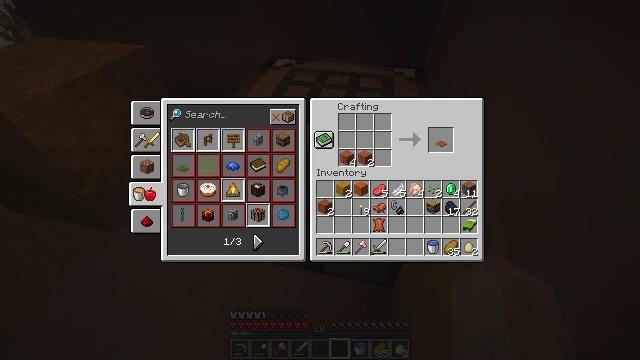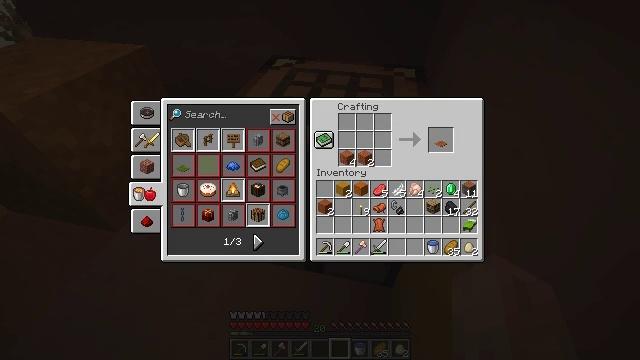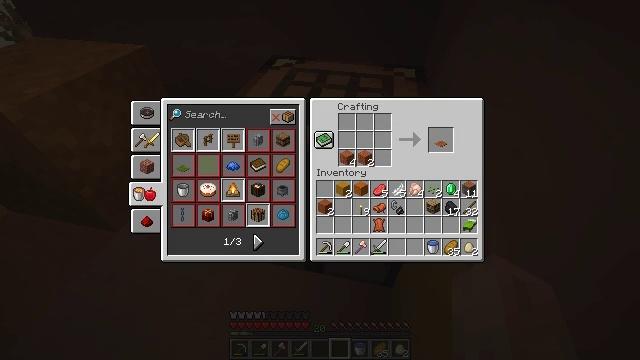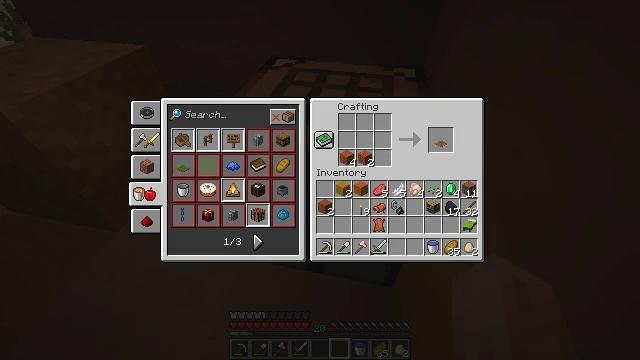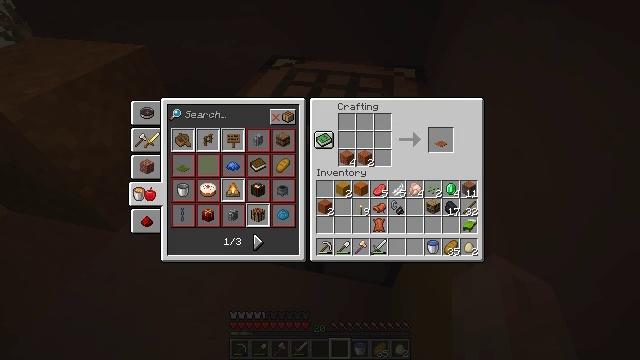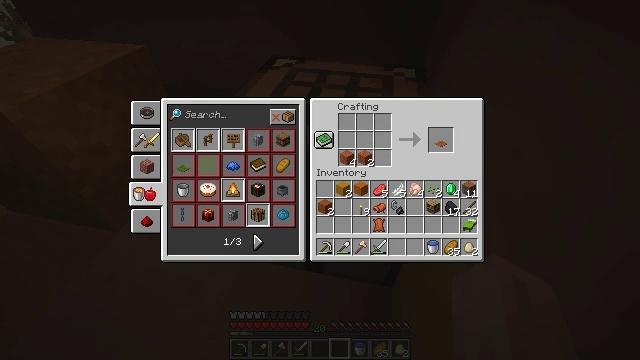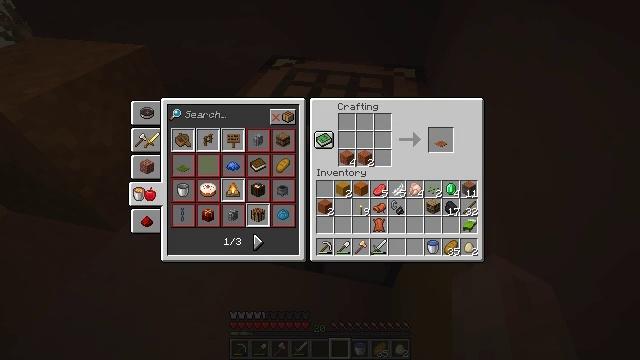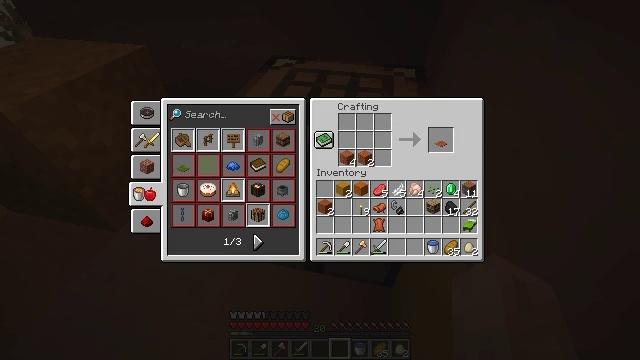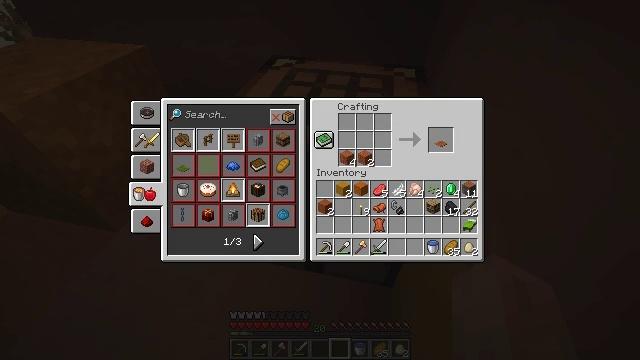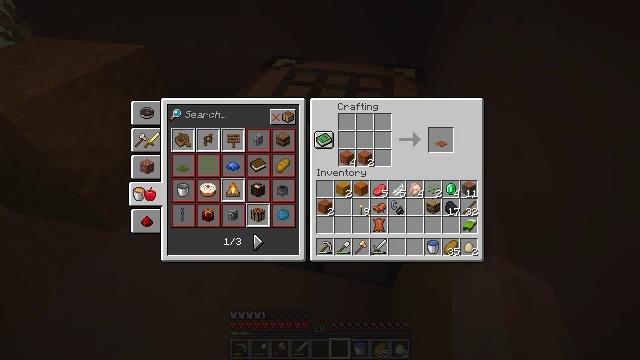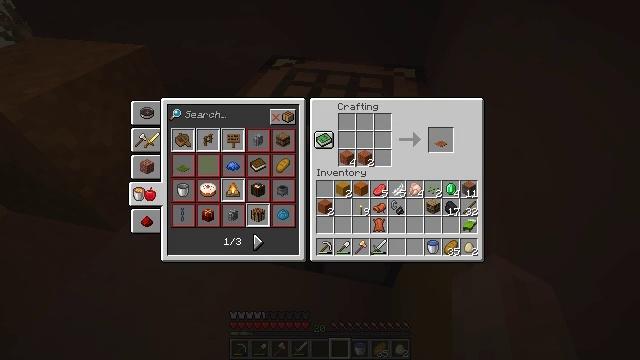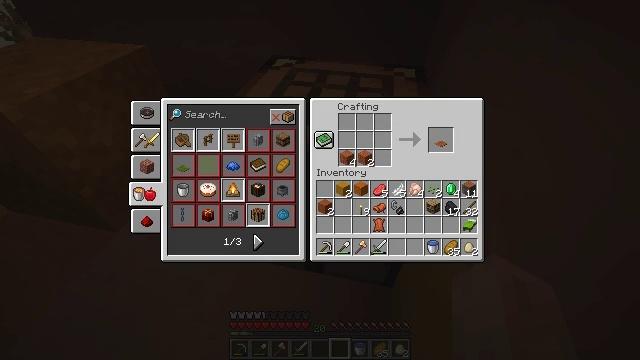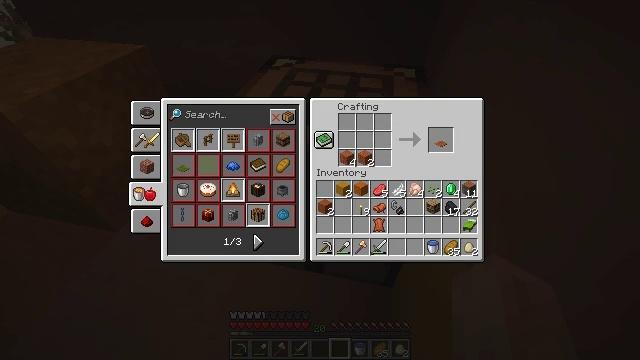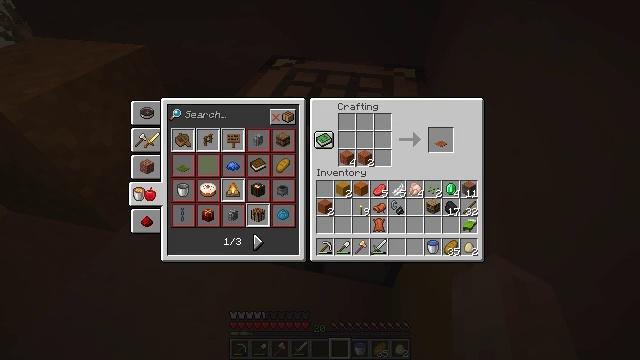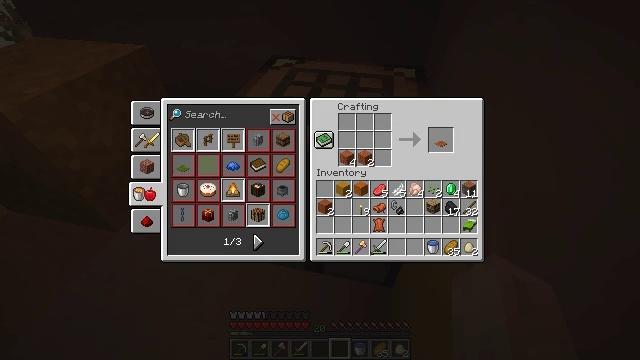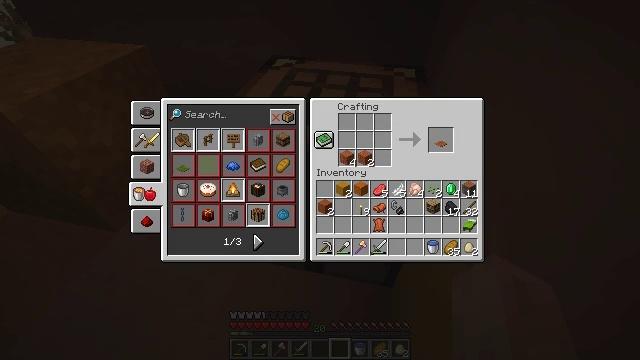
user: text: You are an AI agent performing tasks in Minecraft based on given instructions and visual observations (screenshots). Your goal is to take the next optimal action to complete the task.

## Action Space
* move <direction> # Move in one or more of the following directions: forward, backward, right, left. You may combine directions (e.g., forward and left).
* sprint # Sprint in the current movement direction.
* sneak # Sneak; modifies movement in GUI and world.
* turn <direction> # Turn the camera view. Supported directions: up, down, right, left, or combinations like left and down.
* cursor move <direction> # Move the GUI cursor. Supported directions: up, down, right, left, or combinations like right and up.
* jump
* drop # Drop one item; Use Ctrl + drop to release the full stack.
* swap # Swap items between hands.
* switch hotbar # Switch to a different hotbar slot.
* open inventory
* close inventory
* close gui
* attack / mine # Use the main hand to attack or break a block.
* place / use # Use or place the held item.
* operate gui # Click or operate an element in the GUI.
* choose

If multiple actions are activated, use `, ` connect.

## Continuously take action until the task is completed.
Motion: motion action
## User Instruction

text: Use acacia planks to craft an acacia slab.
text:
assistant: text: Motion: no_op
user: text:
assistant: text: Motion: no_op
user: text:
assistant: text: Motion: no_op
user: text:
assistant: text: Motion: no_op
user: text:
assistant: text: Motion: no_op
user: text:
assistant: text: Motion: no_op
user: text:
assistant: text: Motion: no_op
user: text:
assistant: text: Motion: no_op
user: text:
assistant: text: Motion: no_op
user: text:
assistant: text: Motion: no_op
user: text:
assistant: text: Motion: no_op
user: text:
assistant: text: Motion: no_op
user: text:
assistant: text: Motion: no_op
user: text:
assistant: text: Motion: no_op
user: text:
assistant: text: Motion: no_op
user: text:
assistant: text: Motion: no_op
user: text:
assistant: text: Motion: no_op
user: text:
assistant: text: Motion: no_op
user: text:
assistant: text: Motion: no_op
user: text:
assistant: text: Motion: no_op
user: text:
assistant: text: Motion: no_op
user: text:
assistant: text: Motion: no_op
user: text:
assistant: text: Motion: no_op
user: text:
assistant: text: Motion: no_op
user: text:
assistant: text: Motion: no_op
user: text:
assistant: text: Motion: no_op
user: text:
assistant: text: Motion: no_op
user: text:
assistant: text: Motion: no_op
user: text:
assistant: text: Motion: no_op
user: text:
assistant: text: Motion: no_op